Question: When I traverse the following tree: <URL>.
## Screenshot of the problem

## PHP
'''
<?php
$library = simplexml_load_file('library.xml');
if($library == null){
echo "uh oh, null library";
}
function traverseObject($object)
{
foreach ($object as $key => $value ){
if($key == "title"){
echo "<b>" . $object->title . "</b>";
} else if ($key == "topic"){
// traverse child elements, if any
echo "<ul>";
foreach ( $object->topic as $num => $thatTopic ){
echo "<li>";
traverseObject($thatTopic);
echo "</li>";
}
echo "</ul>";
} else { // skip the rest for now
}
}
}
traverseObject($library);
?>
'''
## XML
'''
<?xml version="1.0" encoding="UTF-8"?>
<library userid="095209376">
<title>UserID095209376's Library</title>
<topic>
<title>Set Theory</title>
<topic>
<title>Axioms</title>
<topic>
<title>Axiom of Separation</title>
<id>axiom-of-separation</id>
</topic>
<topic>
<title>Axiom of Infinity</title>
<id>axiom-of-infinity</id>
<entry>
<title>Axiom of Infinity</title>
<section>
<title>History</title>
<body>
Long ago, in a galaxy far far away...
</body>
</section>
</entry>
</topic>
</topic>
</topic>
<topic>
<title>Analysis</title>
<topic>
<title>Normed Vector Spaces</title>
<id>normed-vector-spaces</id>
<topic>
<title>Vector space</title>
<id>vector-space</id>
<entry>
<section>
<title>Definition</title>
<body>A vector space is a...</body>
</section>
</entry>
</topic>
</topic>
</topic>
</library>
'''
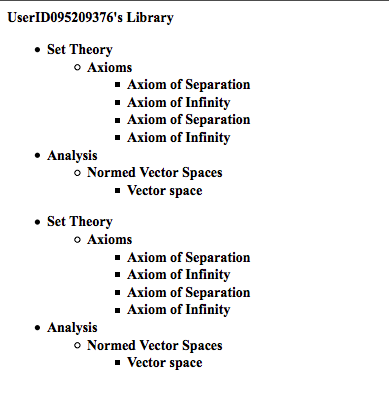
Answer: So my algorithm was wrong. Kind of hard to analyze what exactly wasn't working, but here is the correction:
## Output

## PHP
'''
<?php
error_reporting(E_ALL);
$library = simplexml_load_file('library.xml');
if($library == null){
echo "uh oh, null library";
}
function traverseObject($object)
{
echo "<ul>";
foreach ($object as $key => $value ){
if($key == "title"){
echo "<li><b>" . $object->title . "</b></li>";
} else if ($key == "topic"){
// traverse child elements, if any
traverseObject($value);
} else if($key == "id"){
echo "<i>id: " . $value . "</i>";
} else { // skip the rest for now
}
}
echo "</ul>";
}
traverseObject($library);
?>
'''